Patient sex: M
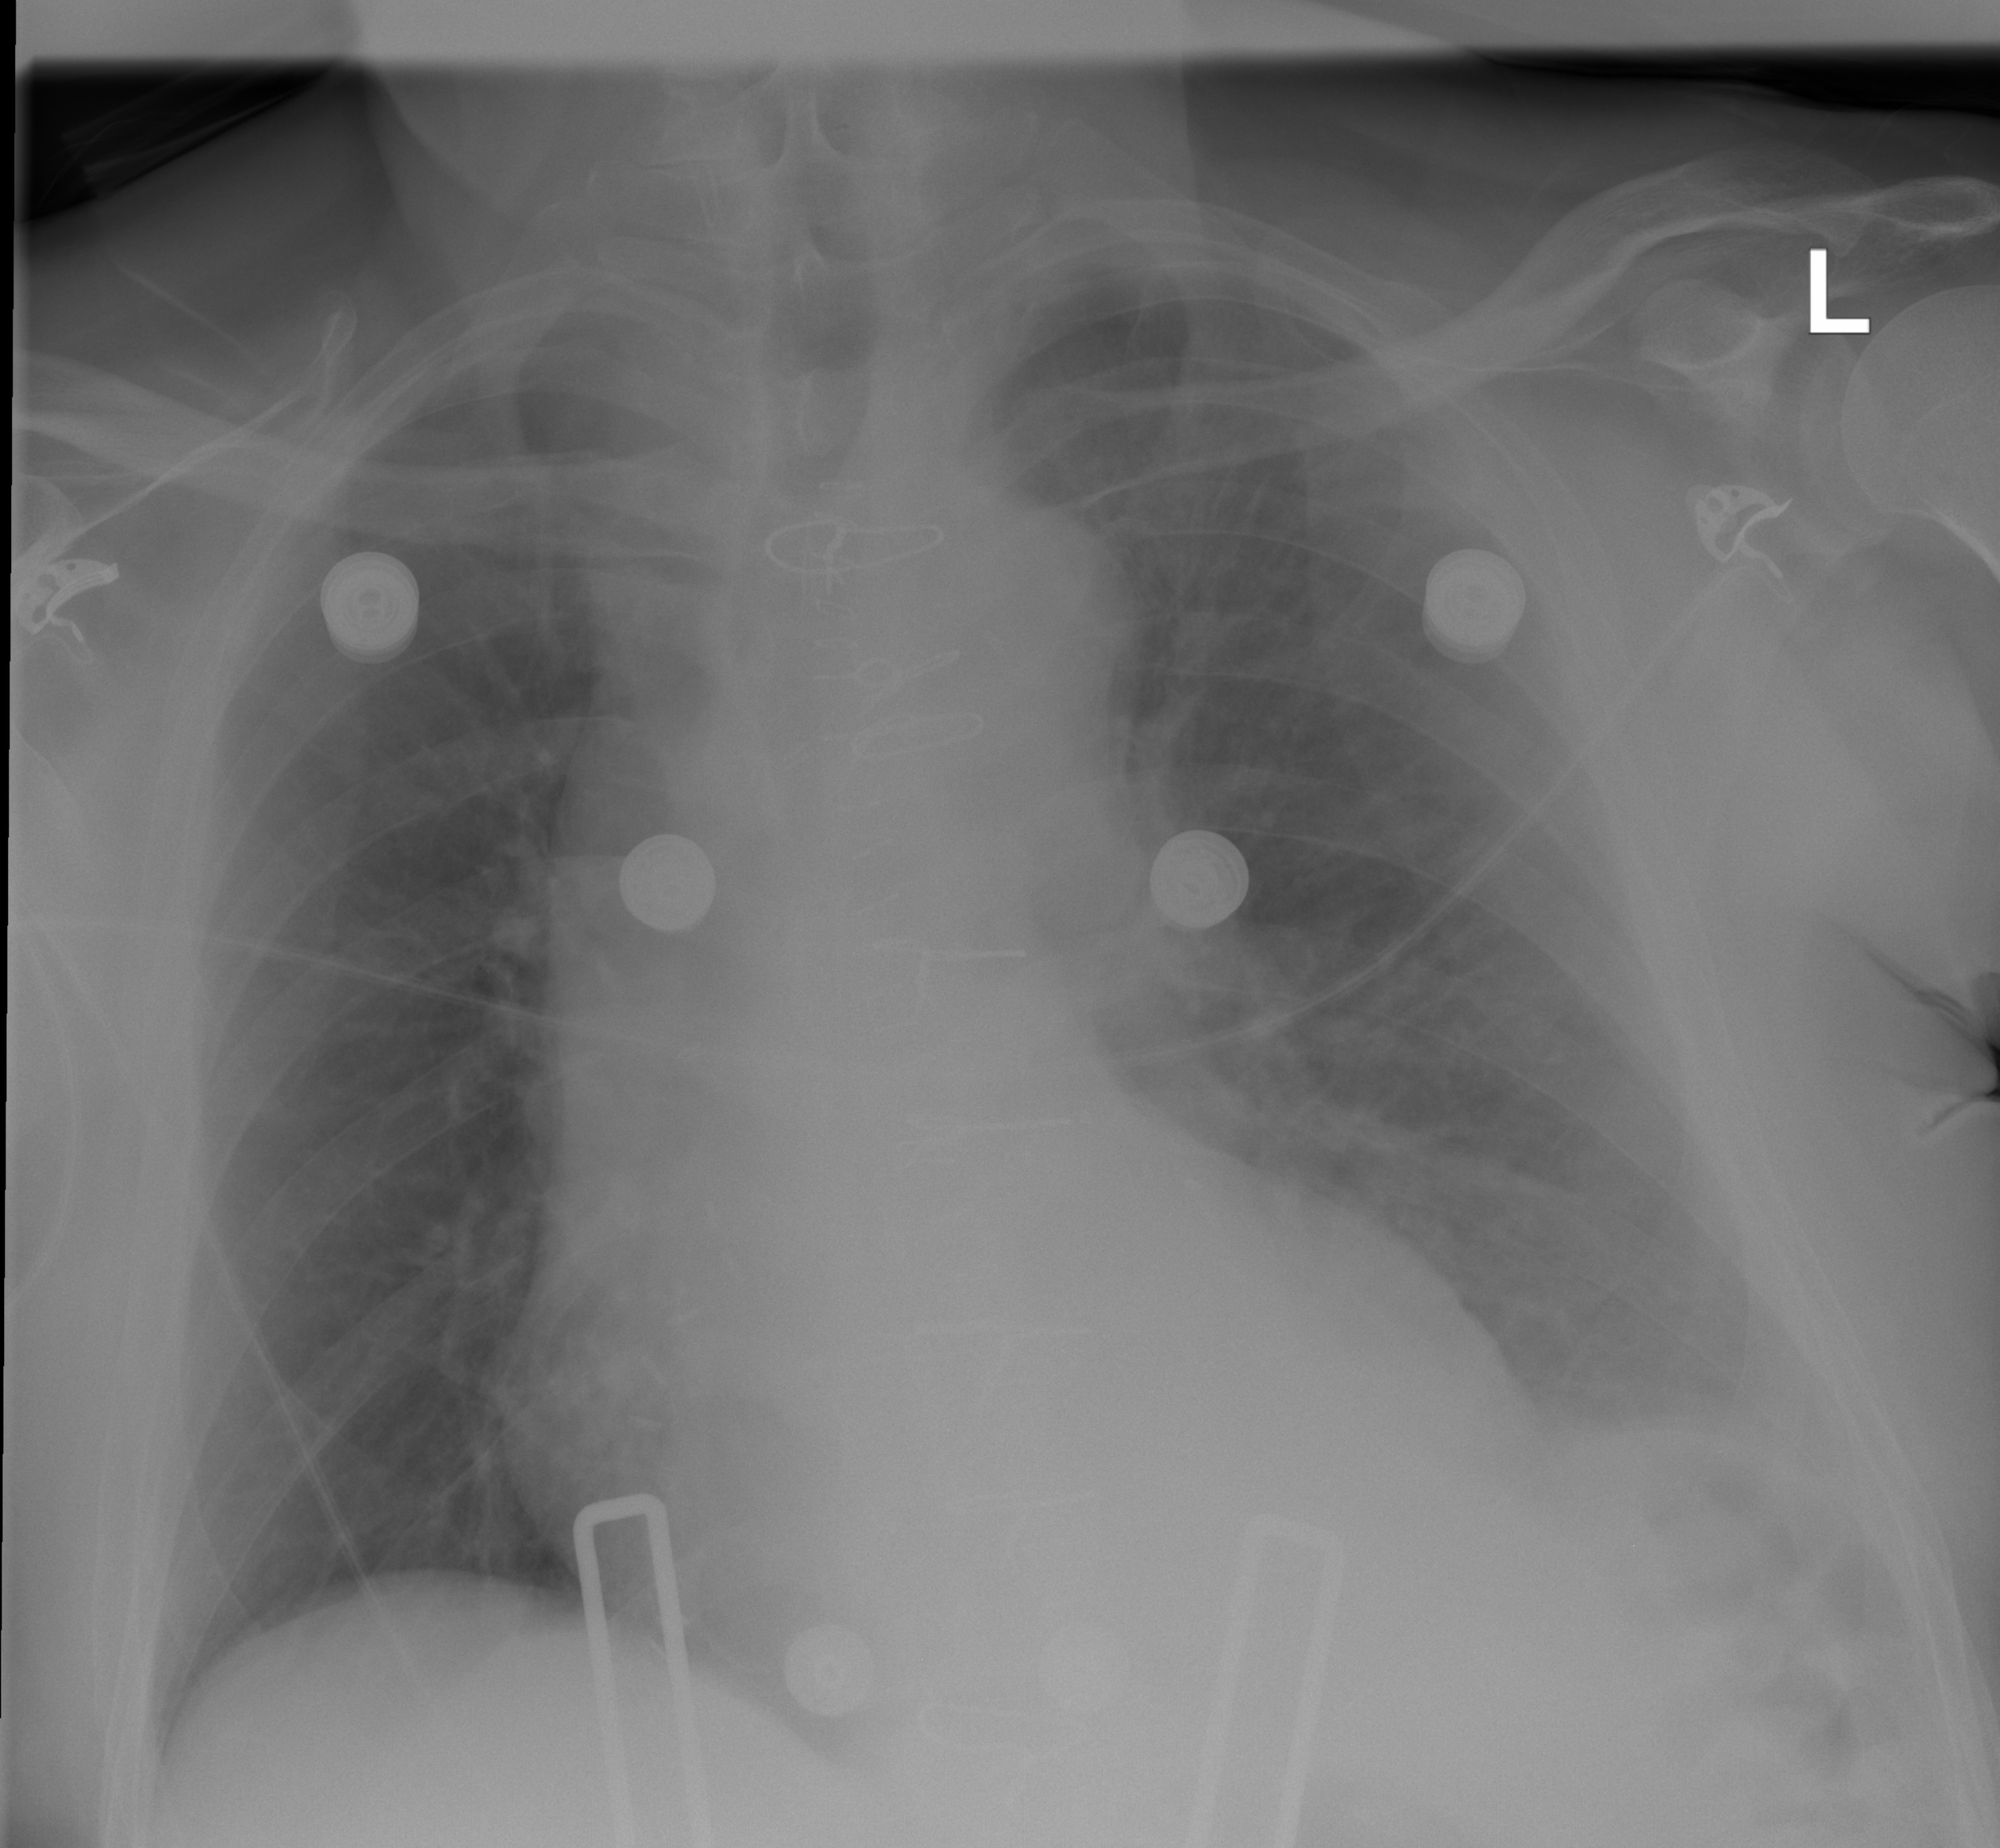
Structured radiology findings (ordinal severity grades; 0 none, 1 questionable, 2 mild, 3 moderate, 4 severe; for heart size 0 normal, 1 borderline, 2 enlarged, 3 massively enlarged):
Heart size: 0
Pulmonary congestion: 0
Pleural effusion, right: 0
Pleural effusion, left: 2
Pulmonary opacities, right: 0
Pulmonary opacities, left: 0
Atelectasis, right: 0
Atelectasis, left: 2